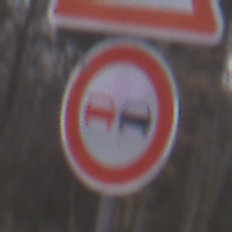
Verkehrszeichen: Ueberholverbot
Zusatzzeichen oben: SeitenwindVonLinks
Umgebung: Outdoor, Nature
Tageszeit: Midday
Wetter: Overcast
Licht: Natural
Jahreszeit: Autumn
Kontrast: LowContrast